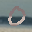
Label: 0